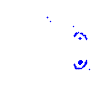
Particle: electron